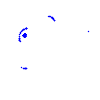
Particle: kaon